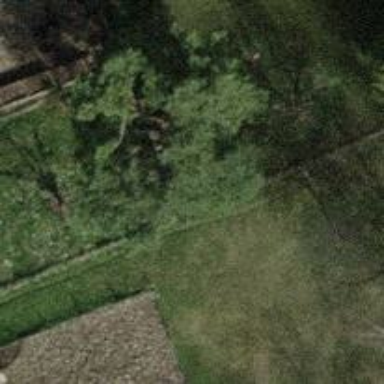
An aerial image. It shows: Evergreen tree with needle-leaved leaves.